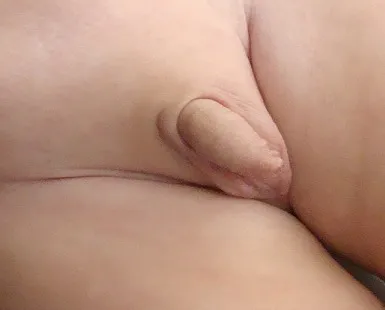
Right inguinal bulging: the mass increased in size in moments of increased abdominal pressure especially when crying and seemed to move upwards towards the right abdominal area.
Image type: medical_photograph (other_medical_photograph)